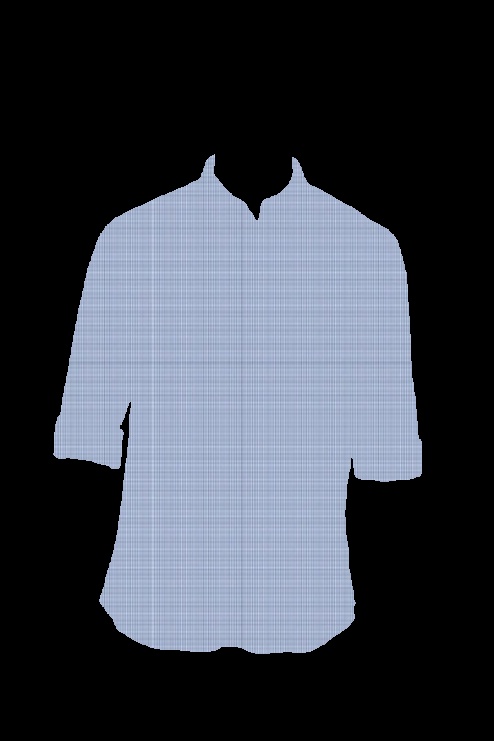
blue slim fit check tee